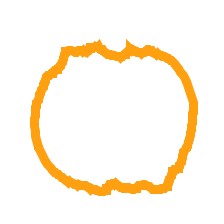
Shape: circle